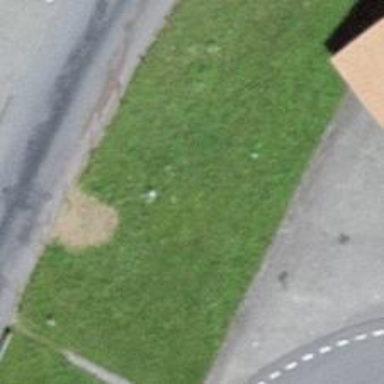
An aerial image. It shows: Toilets are available here.